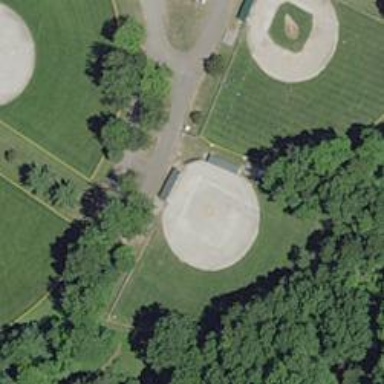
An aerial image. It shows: Baseball pitch for leisure land activities.